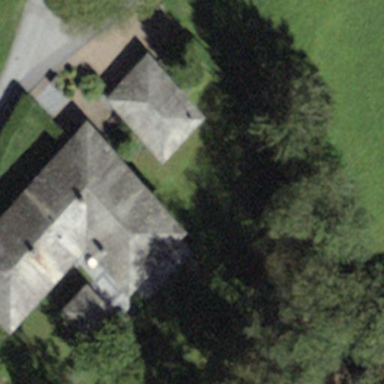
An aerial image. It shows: Detached building.